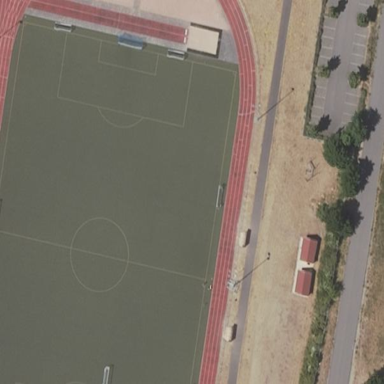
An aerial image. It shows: Soccer pitch with grass paver surface.